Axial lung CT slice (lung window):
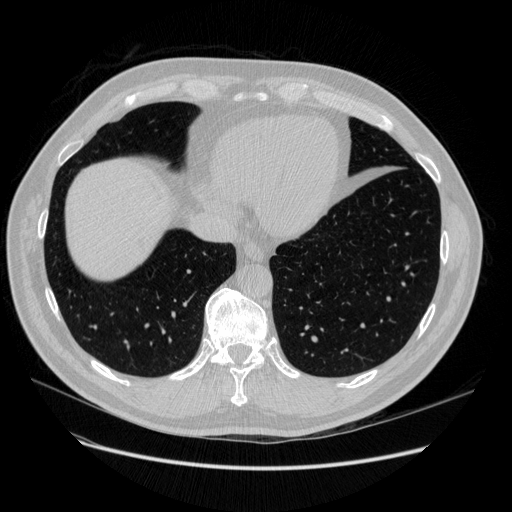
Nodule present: no